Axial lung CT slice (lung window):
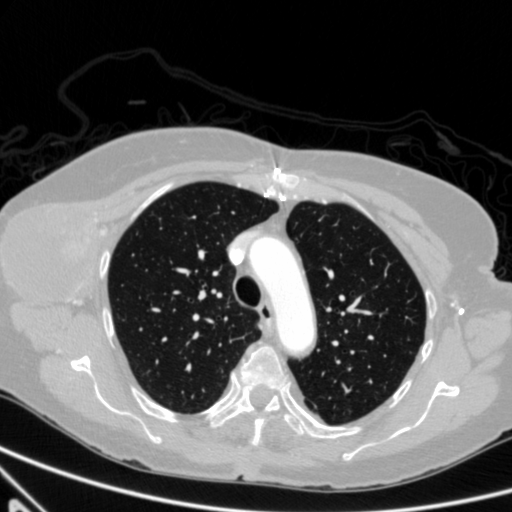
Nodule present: no